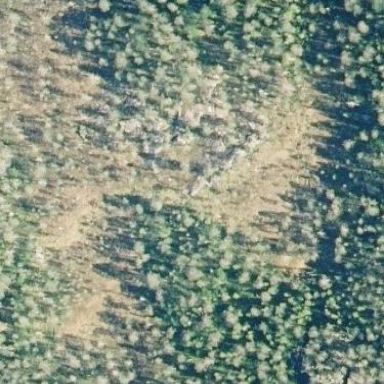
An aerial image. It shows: Forest area.